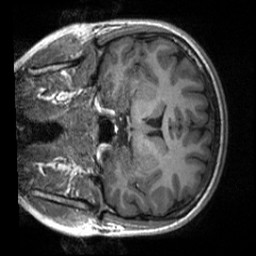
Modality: T1w
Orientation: coronal
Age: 20
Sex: female
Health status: healthy
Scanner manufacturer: siemens
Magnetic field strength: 3 T
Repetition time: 2 s
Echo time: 0.00232 s